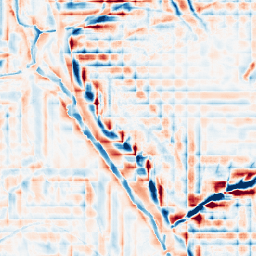
Category: wavelet
Decomposition family: wavelet_dwt
Decomposition parameters: wavelet: db2
level: 4
Upsampling method: quadratic
Upsampling parameters: scale: 8
Upsampling scale: 8